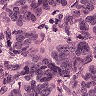
Metastatic tissue present: yes